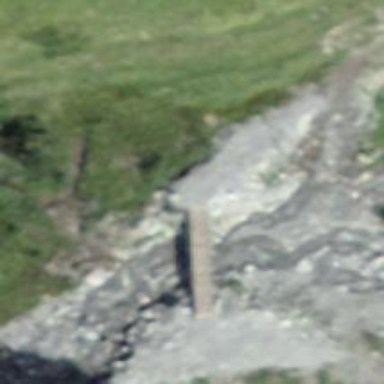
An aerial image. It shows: Path leading to bridge.